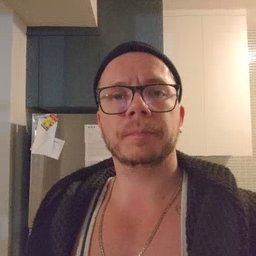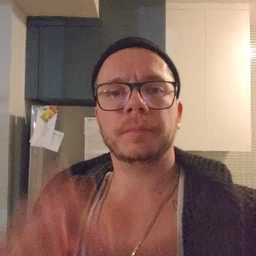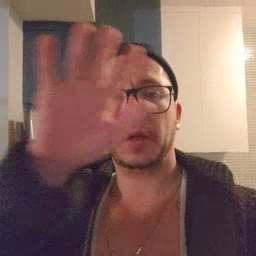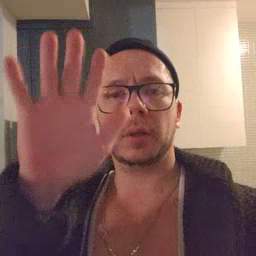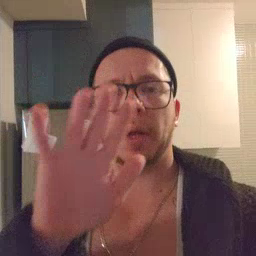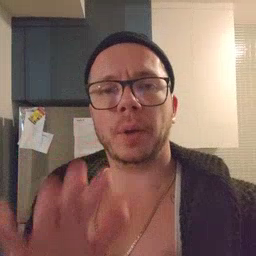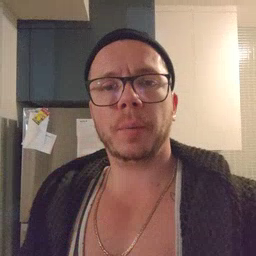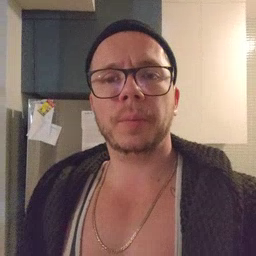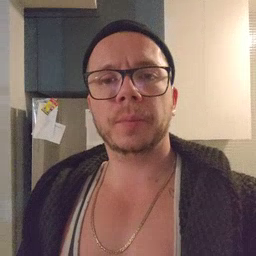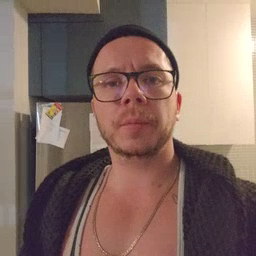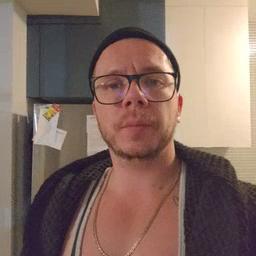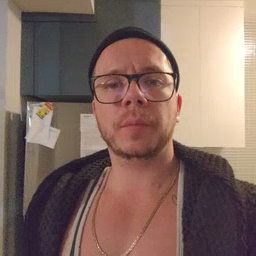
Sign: snow